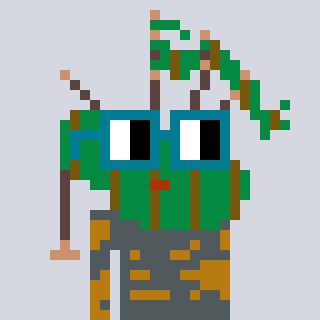
a pixel art character with square dark green glasses, a bagpipe-shaped head and a gold-colored body on a cool background